Question: I'm not having much luck centering vertically the label I'm adding to the TitleView on the 'UINavigationBar'. You can see what it looks like below.

This is how I'm adding the label:
'''
UILabel *titleLabel = [[UILabel alloc] init];
titleLabel.text = NSLocalizedString(@"activeSessionsTitle",@"");
titleLabel.font = [Util SETTING_NEO_HEADER_FONT];
titleLabel.textColor = [UIColor whiteColor];
titleLabel.backgroundColor = [UIColor clearColor];
titleLabel.textAlignment = UITextAlignmentCenter;
titleLabel.shadowColor = [UIColor colorWithRed:0.0f/255.0f green:0.0f/255.0f blue:0.0f/255.0f alpha:0.25f];
titleLabel.shadowOffset = CGSizeMake(0.0f, -1.0f);
[titleLabel sizeToFit];
super.navigationItem.titleView = titleLabel;
'''
I think the reason why it's doing this is there is something weird with the actual font I'm using -- as I've had to do a lot of repositioning inside of buttons and such. I've been able to solve the issue everywhere but the navigation bar.
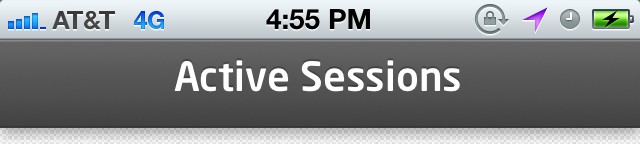
Answer: I ended up using a combination of the answer RPM left and one of the comments on my question. This is what ultimately fixed it for me:
'''
UIView *customTitleView = [[UIView alloc] init];
UILabel *titleLabel = [[UILabel alloc] initWithFrame:CGRectMake(0.0f, 3.0f, 200.0f, 30.0f)];
titleLabel.text = titleString;
titleLabel.font = [Util SETTING_NEO_HEADER_FONT];
titleLabel.textColor = [UIColor whiteColor];
titleLabel.backgroundColor = [UIColor clearColor];
titleLabel.textAlignment = UITextAlignmentCenter;
titleLabel.shadowColor = [UIColor colorWithRed:0.0f/255.0f green:0.0f/255.0f blue:0.0f/255.0f alpha:0.25f];
titleLabel.shadowOffset = CGSizeMake(0.0f, -1.0f);
[titleLabel sizeToFit];
customTitleView.frame = CGRectMake(self.navigationItem.titleView.frame.size.width/2 - titleLabel.frame.size.width/2, self.navigationItem.titleView.frame.size.height/2 - titleLabel.frame.size.height/2, titleLabel.frame.size.width, titleLabel.frame.size.height);
[customTitleView addSubview:titleLabel];
[titleLabel release];
[self.navigationItem setTitleView:customTitleView];
[customTitleView release];
'''
If you're using this chunk of code, you may have to play with the "y" value on the title label's initWithFrame: call. I have it set to 3.0f, but you may have to adjust it a bit for your own usage.
The reason the other solutions didn't seem to work for me is they would go off-center horizontally depending if I had one barbutton (left or right). If there were no bar buttons it was fine, and if there were two it was fine. But one would cause it to go off-center.